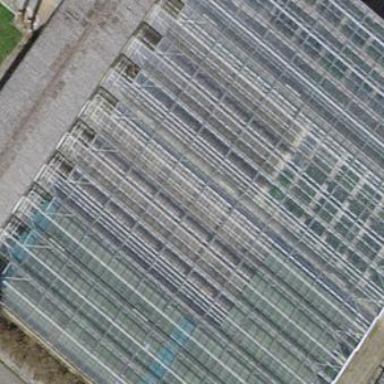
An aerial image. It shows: Greenhouse used for horticulture purposes.